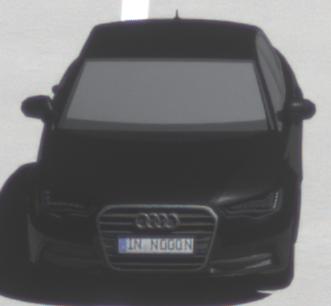
Make: Audi
Model: A6 2.0 TFSI
Detailed model: A6 (C7) Limousine
Model produced from: 2011/10
Model produced until: 2014/09
Doors: 4
Color: black
Road condition: dry road
Daytime: midday
Contrast: high contrast